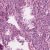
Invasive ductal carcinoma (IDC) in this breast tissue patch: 1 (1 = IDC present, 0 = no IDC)